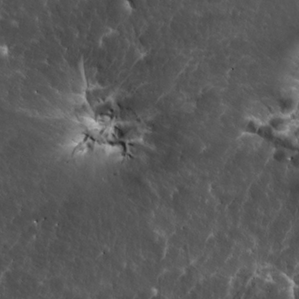
Label: non_frost